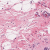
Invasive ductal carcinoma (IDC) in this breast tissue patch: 0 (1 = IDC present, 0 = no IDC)